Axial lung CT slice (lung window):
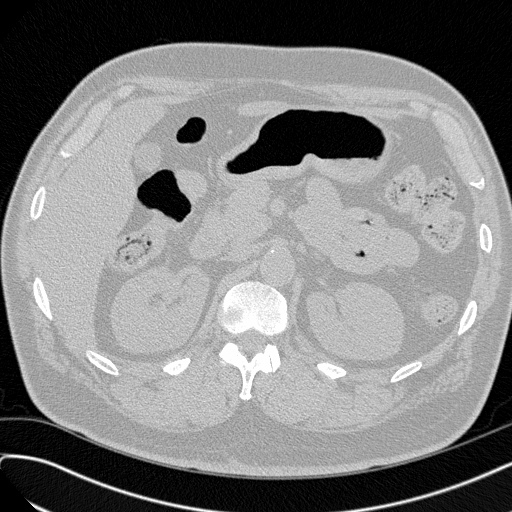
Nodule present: no